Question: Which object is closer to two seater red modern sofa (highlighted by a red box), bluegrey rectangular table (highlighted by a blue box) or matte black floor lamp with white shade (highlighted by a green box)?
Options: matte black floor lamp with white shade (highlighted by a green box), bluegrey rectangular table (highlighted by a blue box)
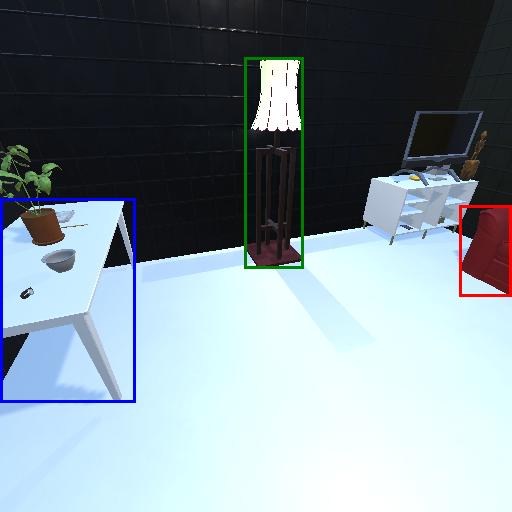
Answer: matte black floor lamp with white shade (highlighted by a green box)